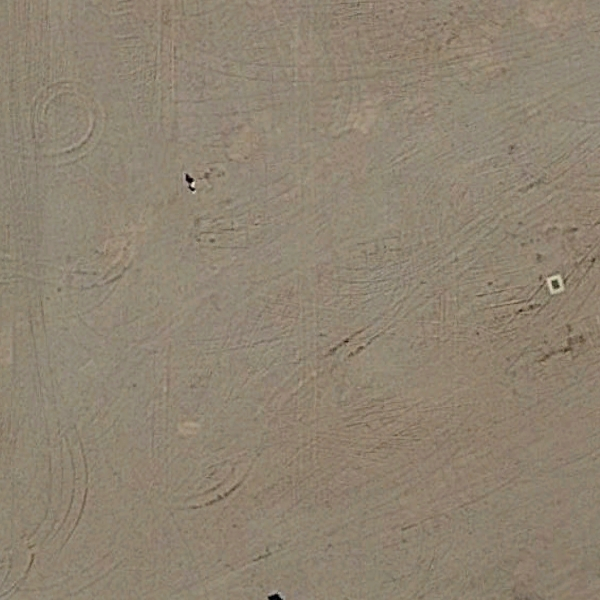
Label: BareLand